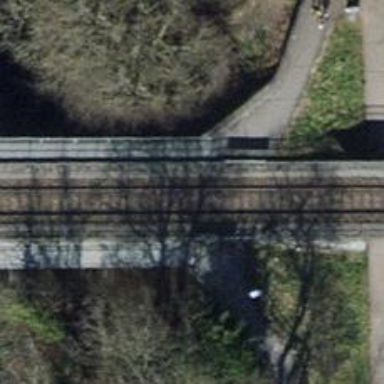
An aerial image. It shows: Single railway track with electrified contact line.